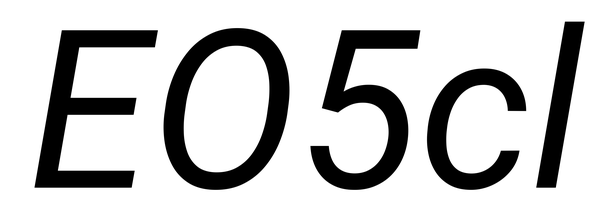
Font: Roboto-Italic_Italic